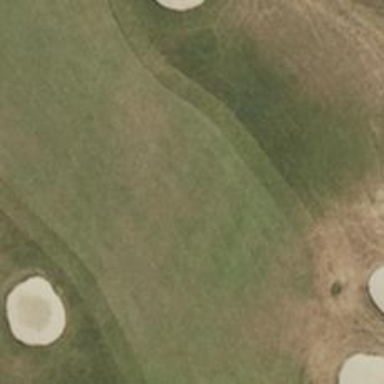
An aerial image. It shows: View of golf hole.